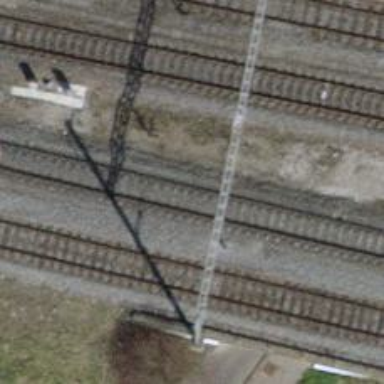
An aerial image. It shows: Single railway track with electrification through contact line.